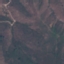
Land use / land cover: HerbaceousVegetation